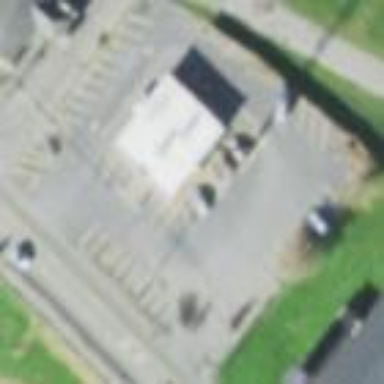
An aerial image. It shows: Parking area.